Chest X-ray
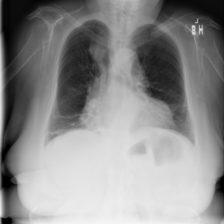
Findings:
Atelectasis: negative
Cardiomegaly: positive
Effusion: positive
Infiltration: negative
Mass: negative
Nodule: negative
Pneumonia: negative
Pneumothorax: negative
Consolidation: negative
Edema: negative
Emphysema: negative
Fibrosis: negative
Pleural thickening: negative
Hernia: negative